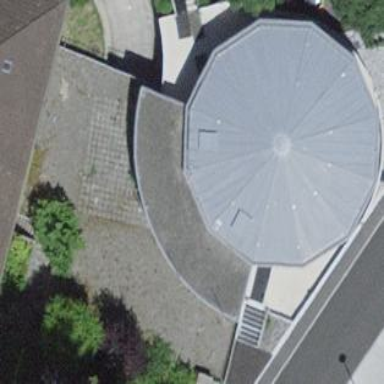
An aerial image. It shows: Office building with cone-shaped roof.